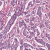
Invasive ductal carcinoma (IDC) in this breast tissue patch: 1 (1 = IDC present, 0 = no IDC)